Question:
Hi I need to make like an action bar for my custom view background and I tried using
'''
<layer-list xmlns:android="http://schemas.android.com/apk/res/android">
<item>
<shape android:shape="rectangle">
<solid android:color="@color/button_gradient" />
</shape>
</item>
<item android:top="1dp">
<shape android:shape="rectangle">
<solid android:color="@color/list_pressed" />
</shape>
</item>
<item
android:bottom="1dp"
android:top="1dp">
<shape android:shape="rectangle">
<solid android:color="@color/menu_label" />
</shape>
</item>
'''
But I am not getting the shadow with this code. What should I change to get the shadow?
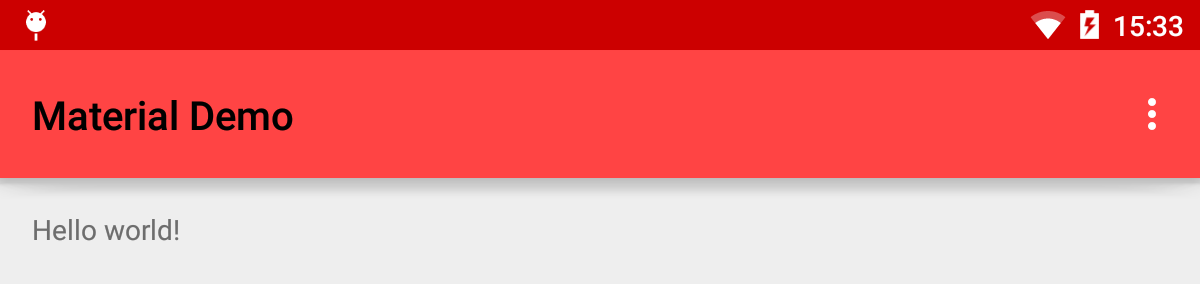
Answer: ActionBar is deprecated. Switch to a Toolbar, and you should get your shadow.